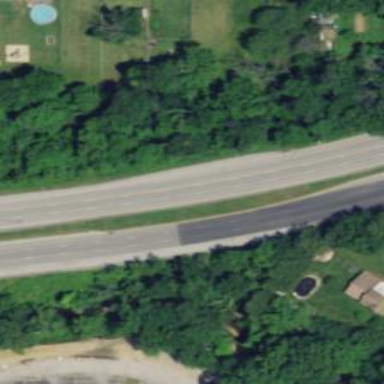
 identified as expressway. It features dual carriageway."